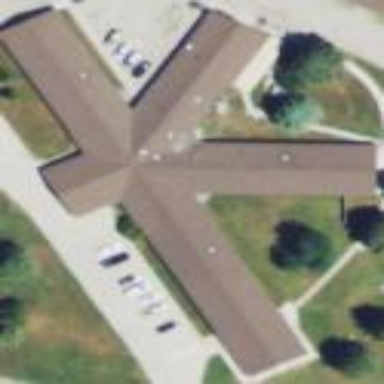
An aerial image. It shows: Nursing home building.